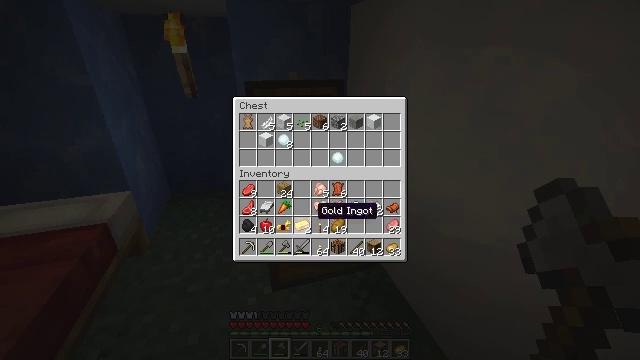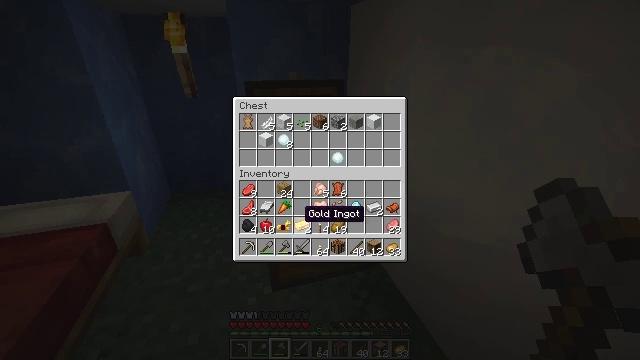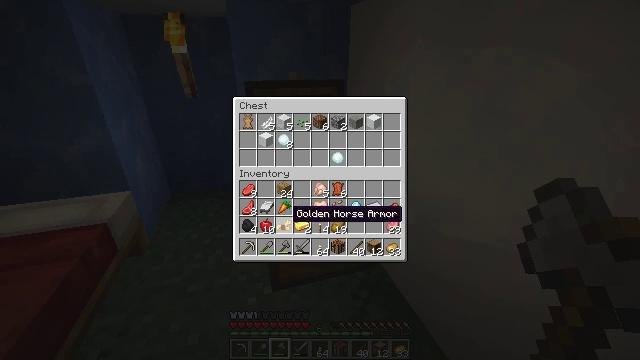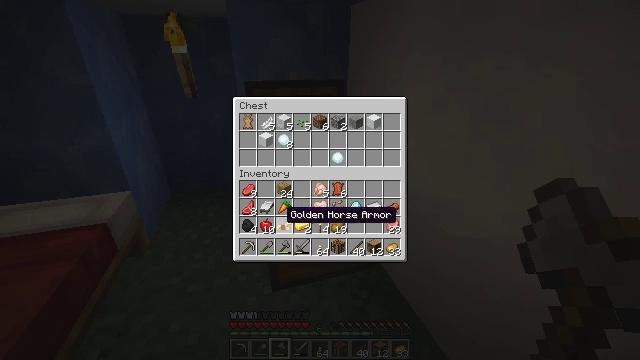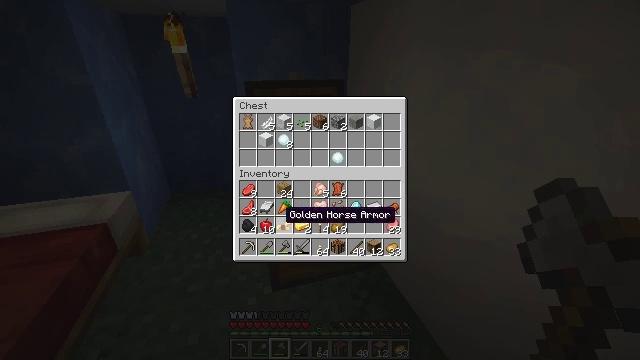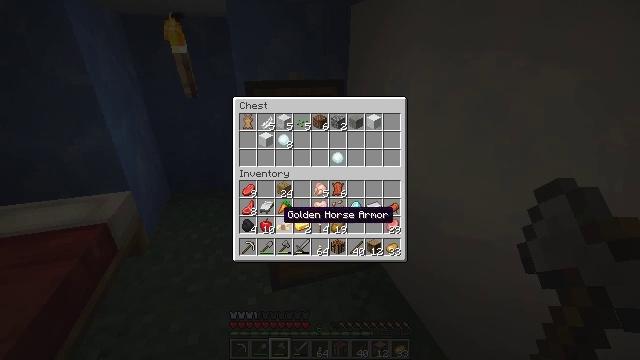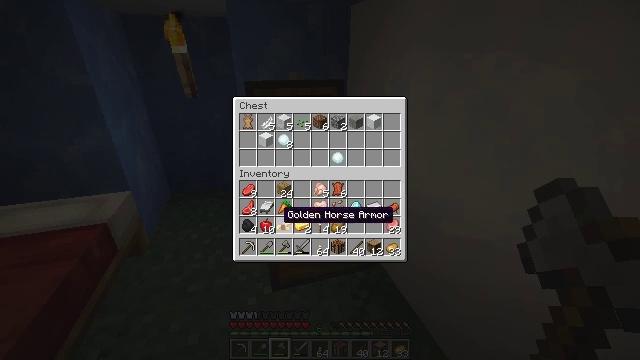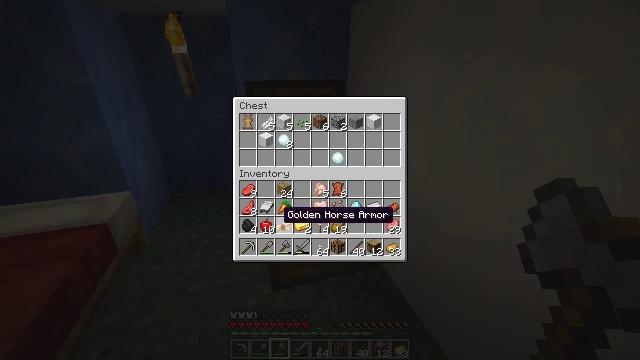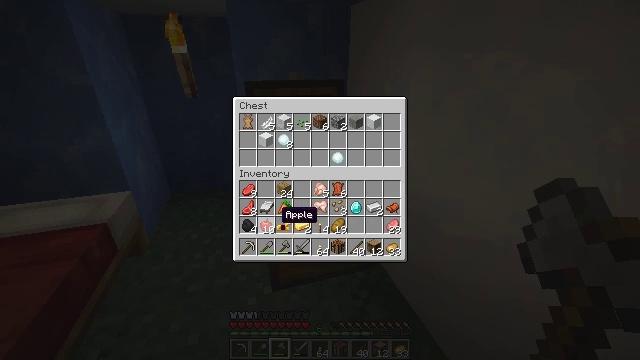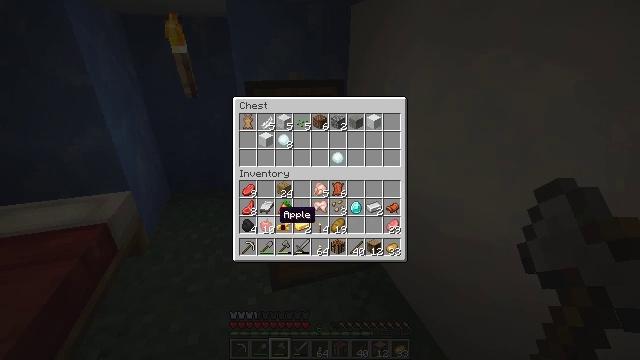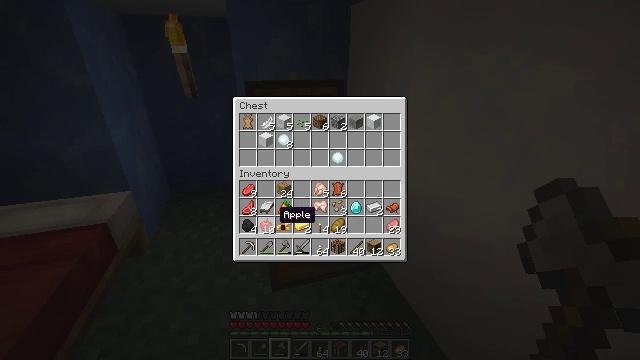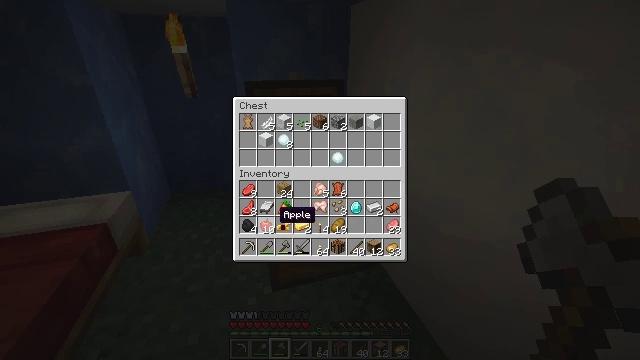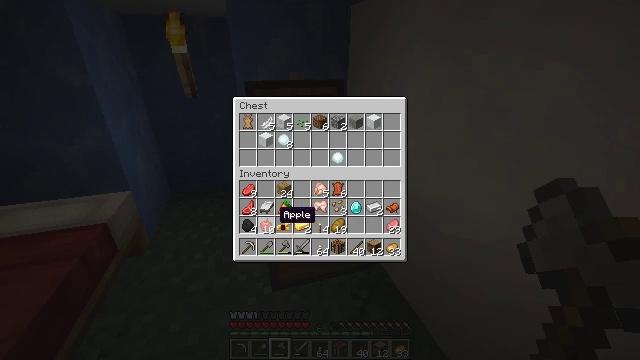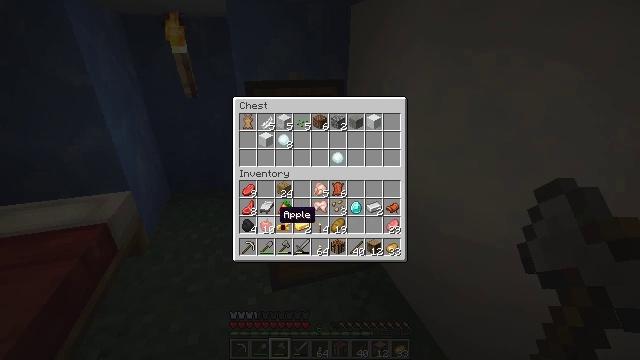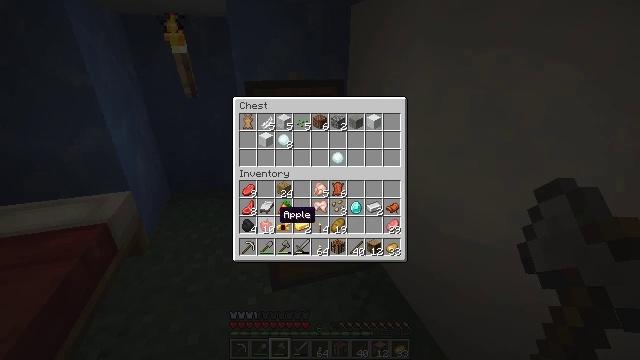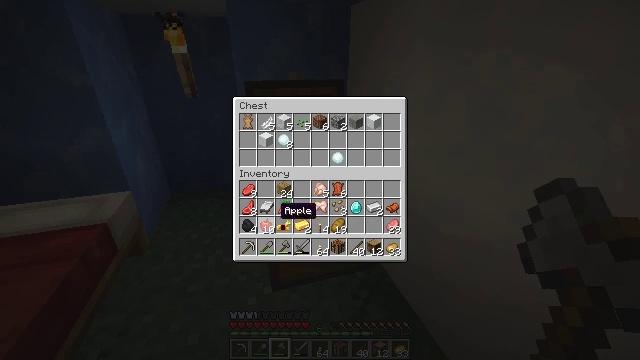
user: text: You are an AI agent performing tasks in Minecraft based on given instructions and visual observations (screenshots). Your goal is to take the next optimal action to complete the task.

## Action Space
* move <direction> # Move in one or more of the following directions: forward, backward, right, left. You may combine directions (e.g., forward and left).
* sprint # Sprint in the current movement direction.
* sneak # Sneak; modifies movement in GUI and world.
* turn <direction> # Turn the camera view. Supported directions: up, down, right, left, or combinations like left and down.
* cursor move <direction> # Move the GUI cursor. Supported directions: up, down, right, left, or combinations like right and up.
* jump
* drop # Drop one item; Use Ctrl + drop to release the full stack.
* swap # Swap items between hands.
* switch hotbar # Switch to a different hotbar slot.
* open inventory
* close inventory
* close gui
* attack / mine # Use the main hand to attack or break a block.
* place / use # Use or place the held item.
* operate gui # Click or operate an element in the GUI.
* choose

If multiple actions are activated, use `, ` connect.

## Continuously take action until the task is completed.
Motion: motion action
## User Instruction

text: Collect spruce leaves for landscaping.
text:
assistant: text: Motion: sneak, cursor move left
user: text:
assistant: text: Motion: sneak, cursor move left
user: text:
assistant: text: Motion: sneak
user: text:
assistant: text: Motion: sneak
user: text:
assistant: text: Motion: sneak
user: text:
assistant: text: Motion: no_op
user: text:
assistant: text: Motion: no_op
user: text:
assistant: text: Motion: no_op
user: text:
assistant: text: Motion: no_op
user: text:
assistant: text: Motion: no_op
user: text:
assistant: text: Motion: no_op
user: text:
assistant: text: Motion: no_op
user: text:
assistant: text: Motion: no_op
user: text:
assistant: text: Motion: no_op
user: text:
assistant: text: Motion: no_op
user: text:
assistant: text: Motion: cursor move right and up
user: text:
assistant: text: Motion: cursor move right and up
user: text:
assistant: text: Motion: cursor move right and up
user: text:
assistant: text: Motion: cursor move right and up
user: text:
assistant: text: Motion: cursor move right
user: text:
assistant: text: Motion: no_op
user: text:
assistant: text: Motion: cursor move right
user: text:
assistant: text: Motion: cursor move right
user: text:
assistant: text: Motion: close gui
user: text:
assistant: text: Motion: no_op
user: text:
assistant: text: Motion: turn left and down
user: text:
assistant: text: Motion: turn left and down
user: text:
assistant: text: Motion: turn left
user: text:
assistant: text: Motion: turn left and up
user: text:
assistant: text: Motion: turn left and up